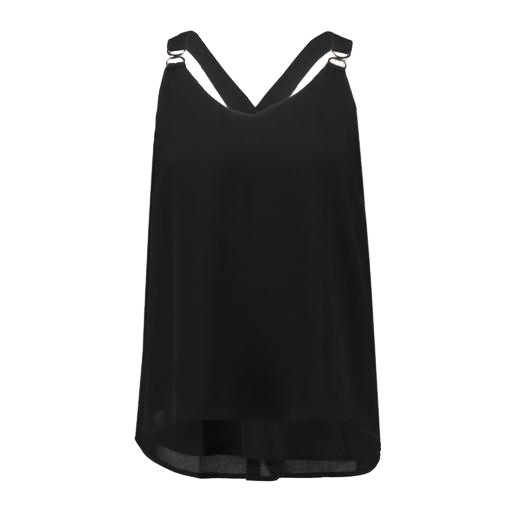
black sleeveless high-low top only macy, black limited edition ring detail cami, black strap detail tank, white background